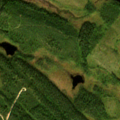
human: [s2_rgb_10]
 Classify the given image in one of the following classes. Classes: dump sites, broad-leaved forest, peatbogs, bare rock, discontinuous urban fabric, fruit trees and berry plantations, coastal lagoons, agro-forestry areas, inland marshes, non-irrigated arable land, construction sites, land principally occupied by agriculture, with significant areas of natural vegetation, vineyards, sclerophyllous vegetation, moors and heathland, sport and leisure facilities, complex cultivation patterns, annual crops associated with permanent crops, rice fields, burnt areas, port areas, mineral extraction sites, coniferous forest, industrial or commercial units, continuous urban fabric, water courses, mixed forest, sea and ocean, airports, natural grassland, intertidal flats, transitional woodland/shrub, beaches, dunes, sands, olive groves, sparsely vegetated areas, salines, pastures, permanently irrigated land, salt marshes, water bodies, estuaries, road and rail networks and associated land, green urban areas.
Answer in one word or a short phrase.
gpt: coniferous forest, transitional woodland/shrub, water bodies